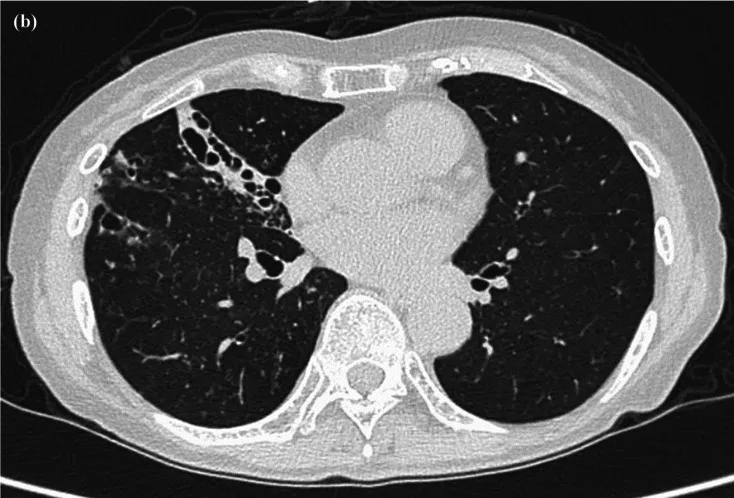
Chest computed tomography at the initial visit to our hospital of Case 1. And bronchiectasis mainly in the right middle lobe.
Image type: radiology (ct)